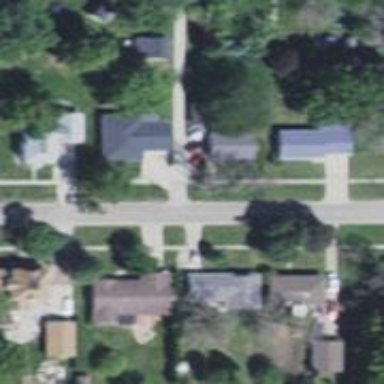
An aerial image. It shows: Alley classified as service road.